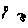
Label: flower